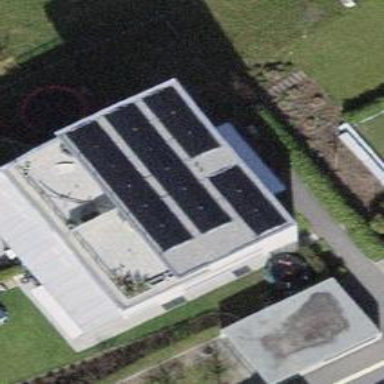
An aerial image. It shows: Solar power generator using photovoltaic method with solar photovoltaic panel types.